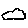
Label: cloud